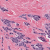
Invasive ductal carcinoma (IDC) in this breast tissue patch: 1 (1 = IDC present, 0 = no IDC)